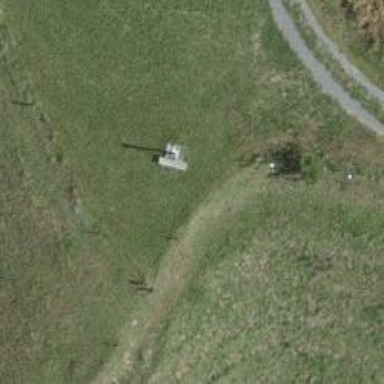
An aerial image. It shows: Bench.